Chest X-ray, PA view. Patient: 64 years old, sex M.
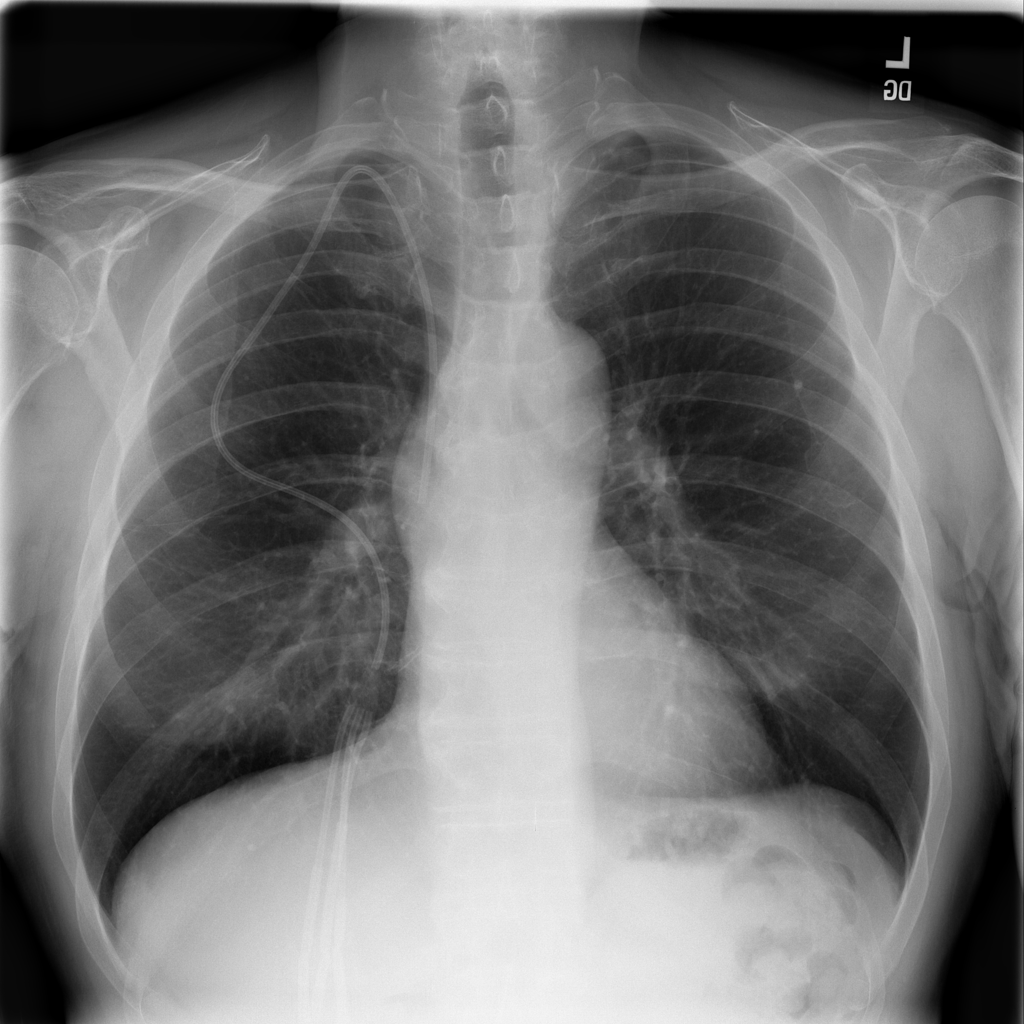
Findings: No Finding